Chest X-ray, AP view. Patient: 48 years old, sex M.
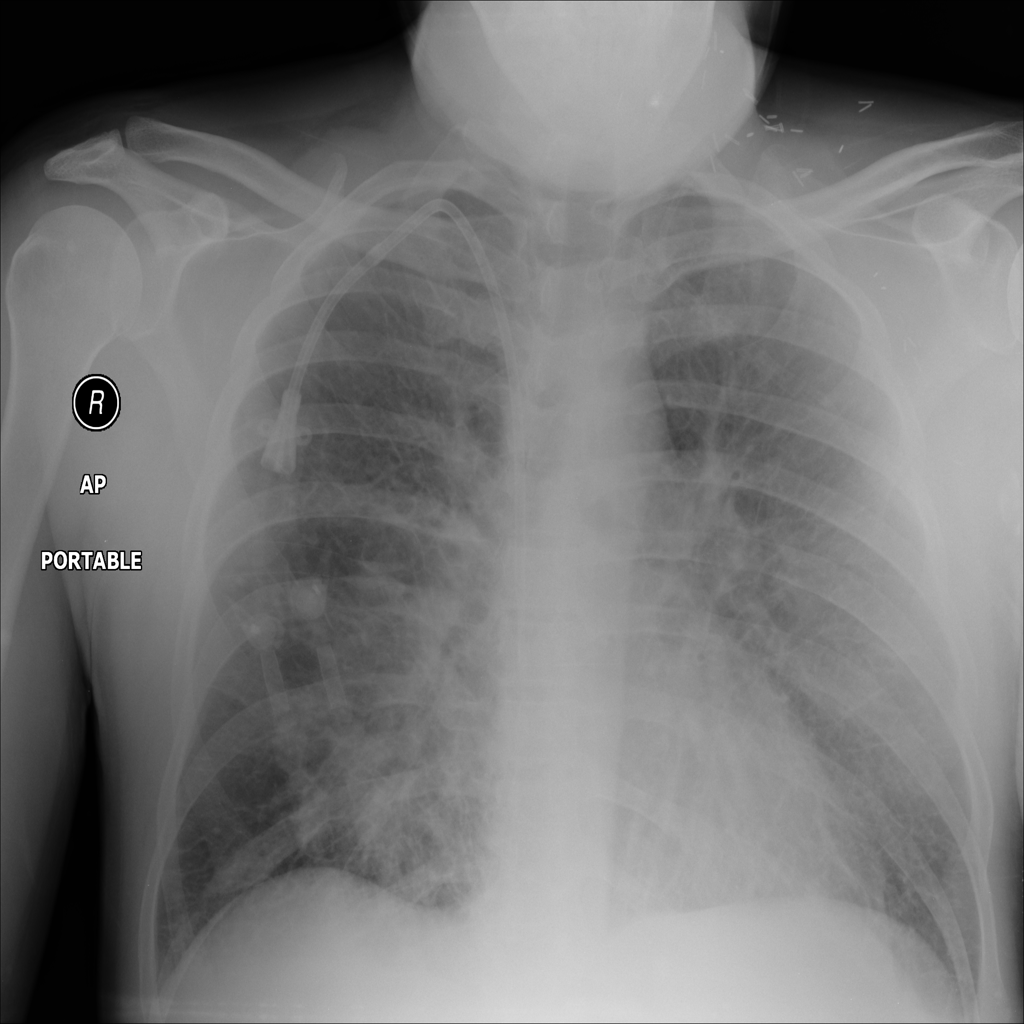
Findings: No Finding